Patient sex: F
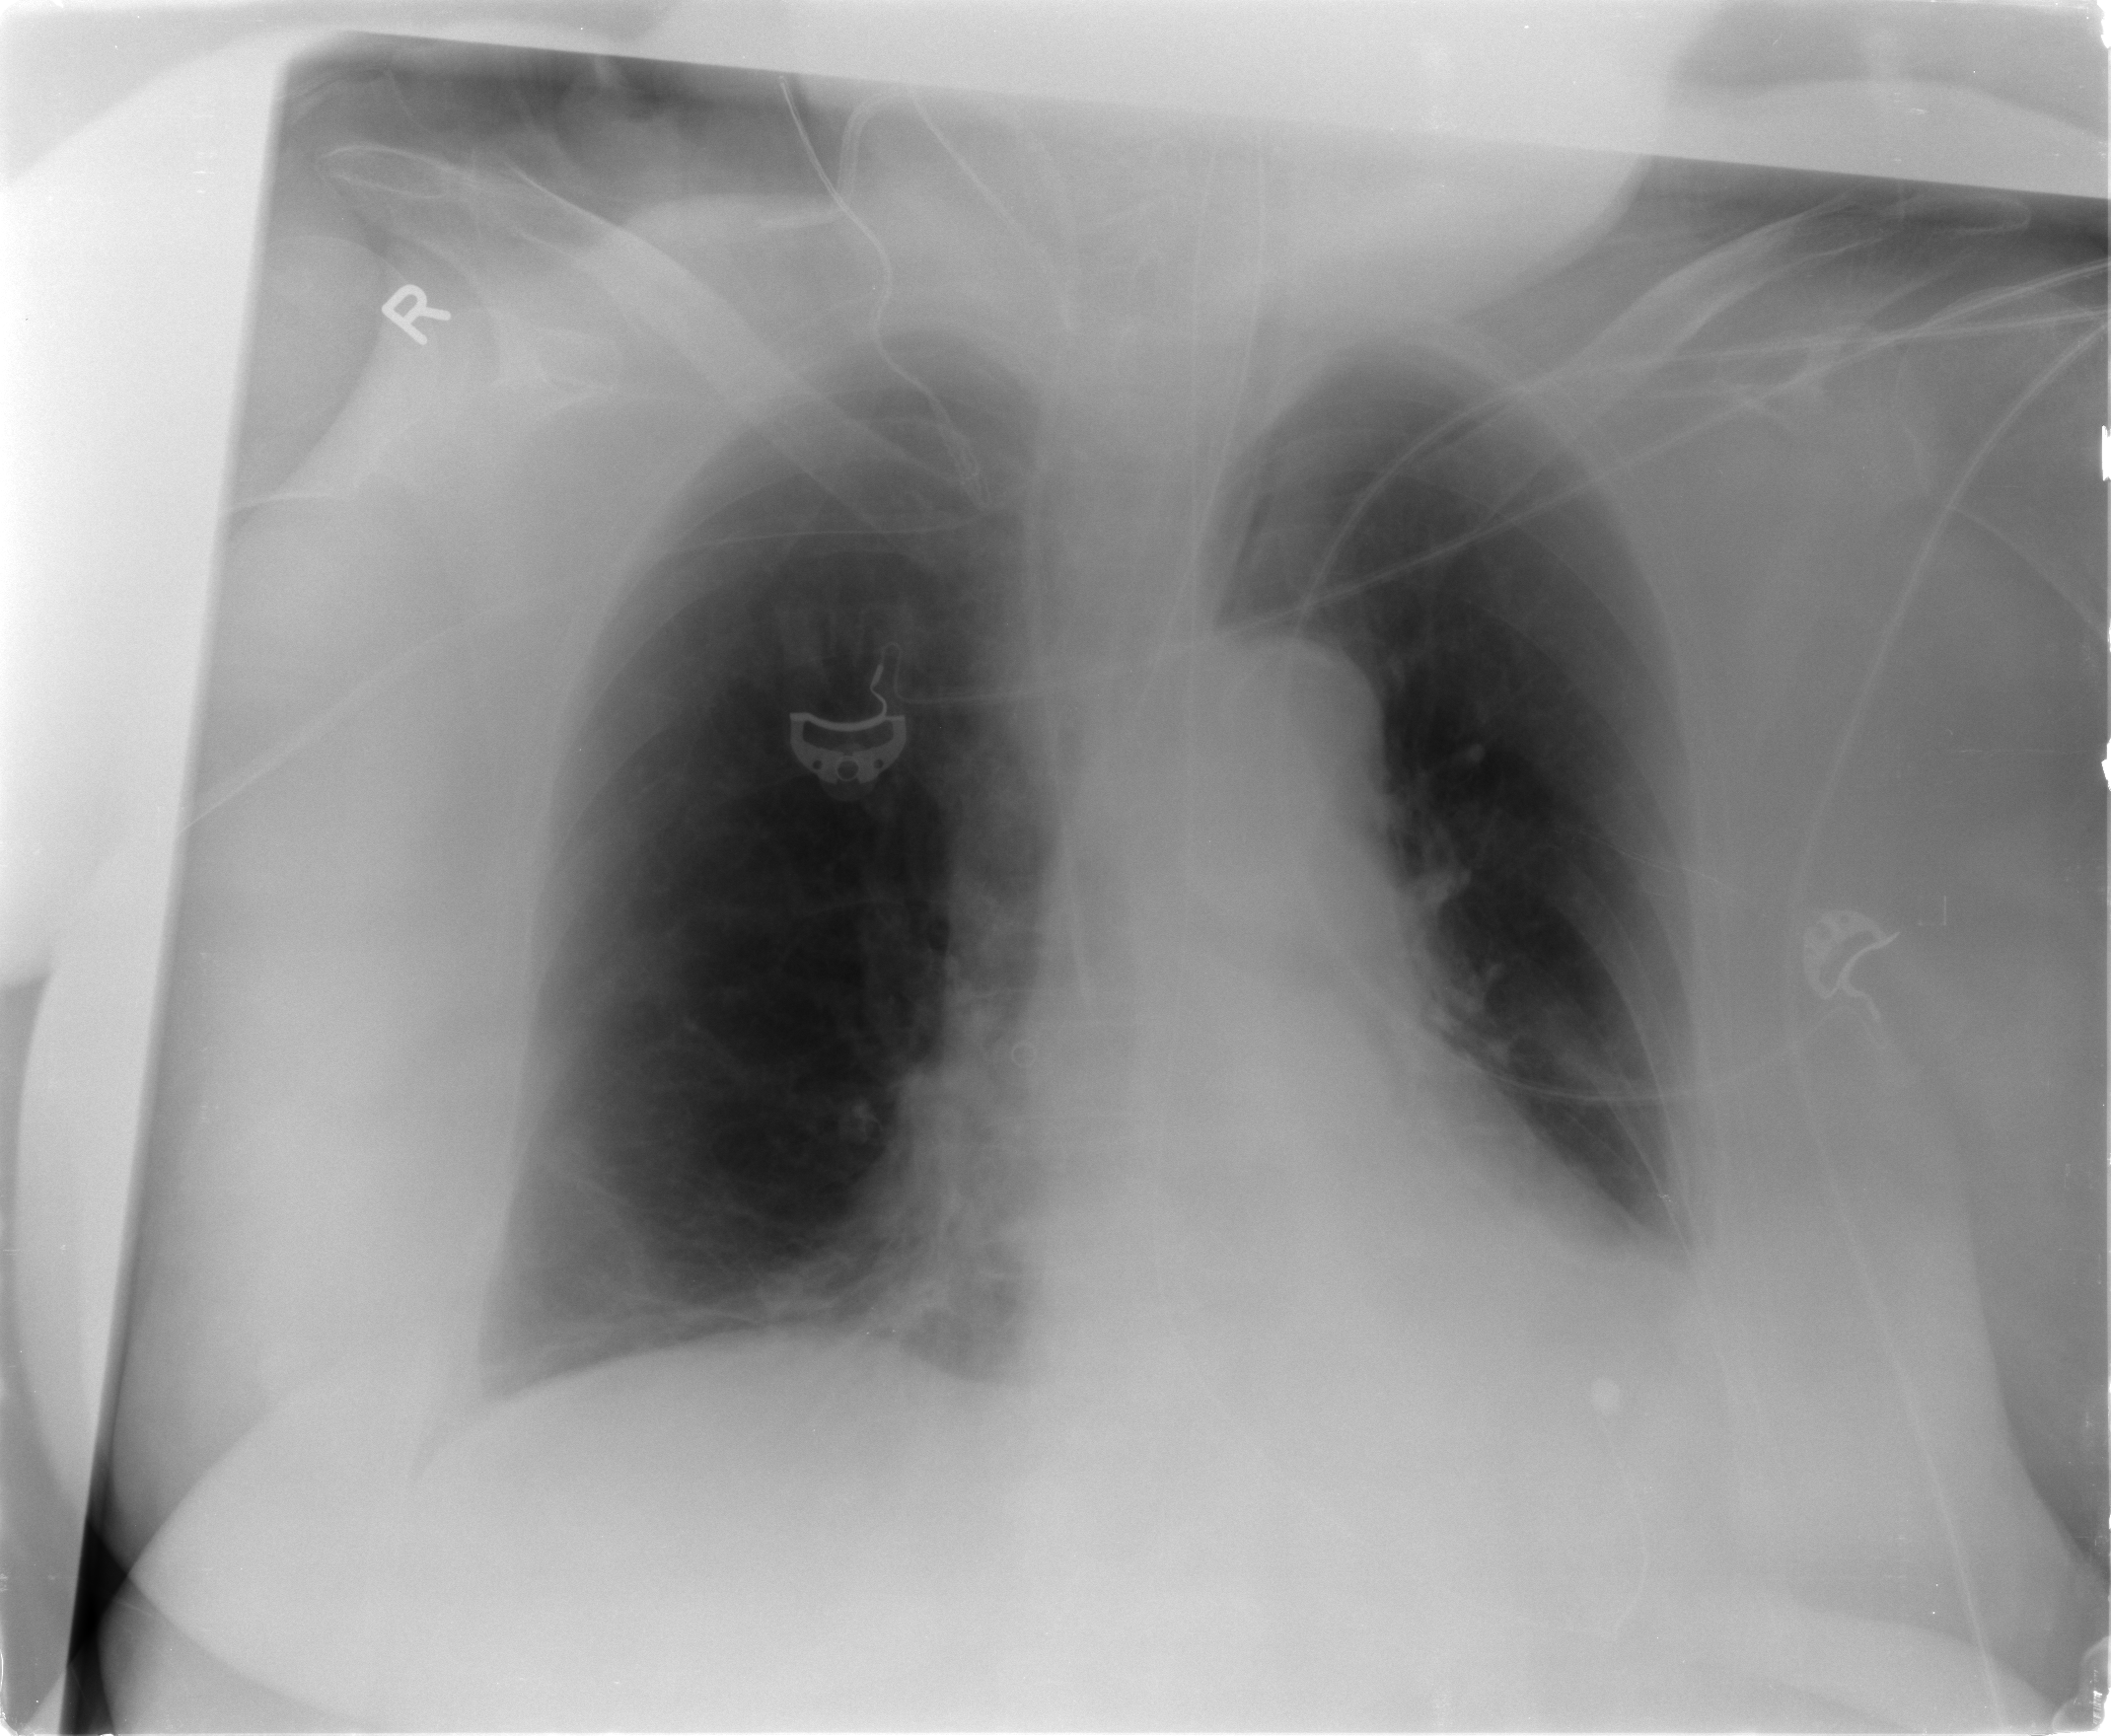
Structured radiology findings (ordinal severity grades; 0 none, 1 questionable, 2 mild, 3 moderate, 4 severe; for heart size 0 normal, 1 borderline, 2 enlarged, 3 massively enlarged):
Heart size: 0
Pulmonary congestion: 1
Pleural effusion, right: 0
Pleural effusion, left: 2
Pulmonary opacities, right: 0
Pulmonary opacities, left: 0
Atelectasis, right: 2
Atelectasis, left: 2